CT reconstruction: convct
Segmentation target: spine
Patient: M, age 64
ISS stage: Stage 1
Metal implant: no
Axial slice:
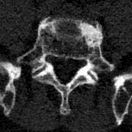
Sagittal slice:
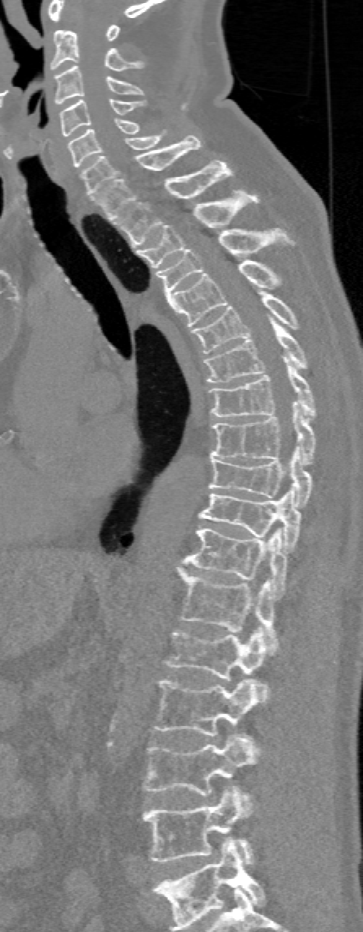